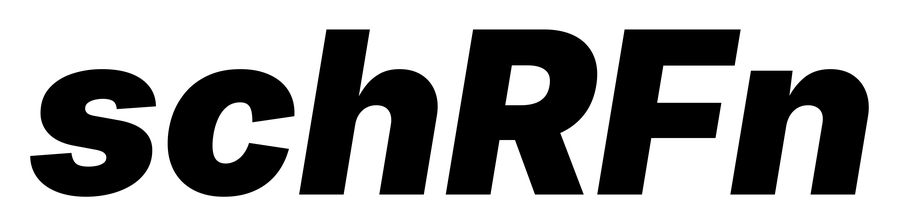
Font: Inter-Italic_Black_Italic